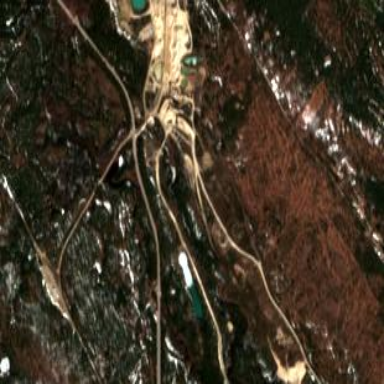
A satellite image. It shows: Quarry area.